Question: My site's database grew too large that it can't even pack itself anymore. When I do pack it, it says that there's insufficient space.
I've tried deleting some files in the server but to no avail - the database itself just takes the whole disk space.

How would I continue on from this point? The website is basically stuck since it can't add more data since the disk space is full.
## Additional details
The server is on Ubuntu 11.10
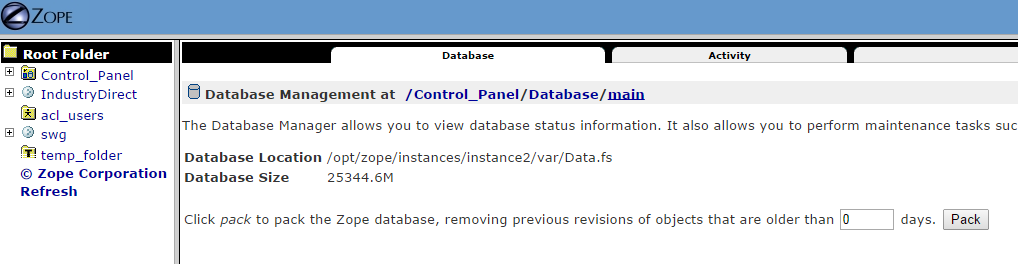
Answer: After a few weeks, I returned to this problem and I have finally fixed it.
It is similar to the idea of @MartijnPieters, but I approached the problem differently.
My zope instance was in '/dev/sda6', and that filesystem is full. I just increased the size from 27G to 60G and THEN I packed my 'Data.fs' file.
I used <URL>.